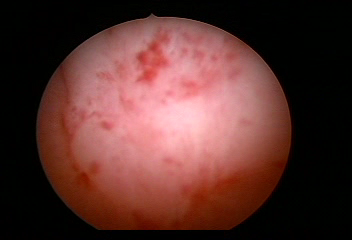
Modality: WLC
Class: Normal mucosa
Bladder cancer association: No